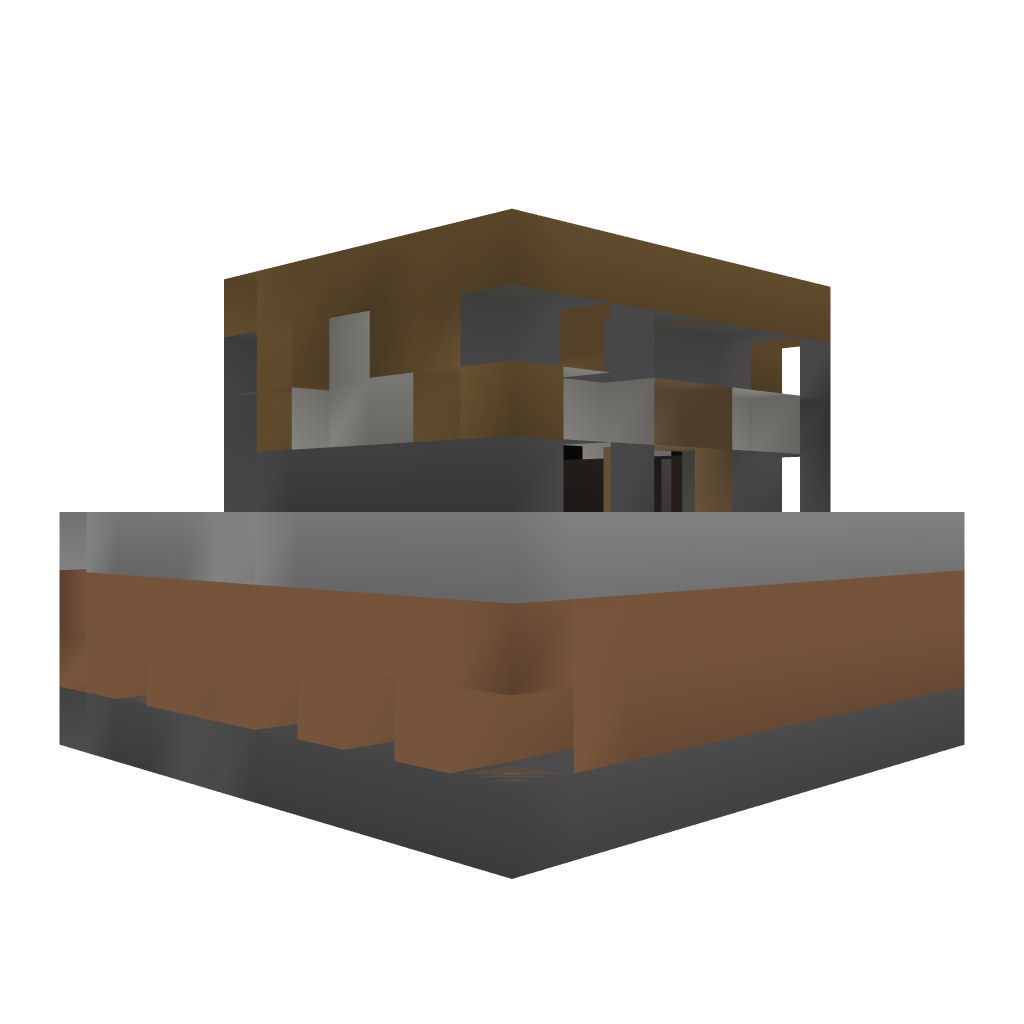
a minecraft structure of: Simple House